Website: apple
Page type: account-selection
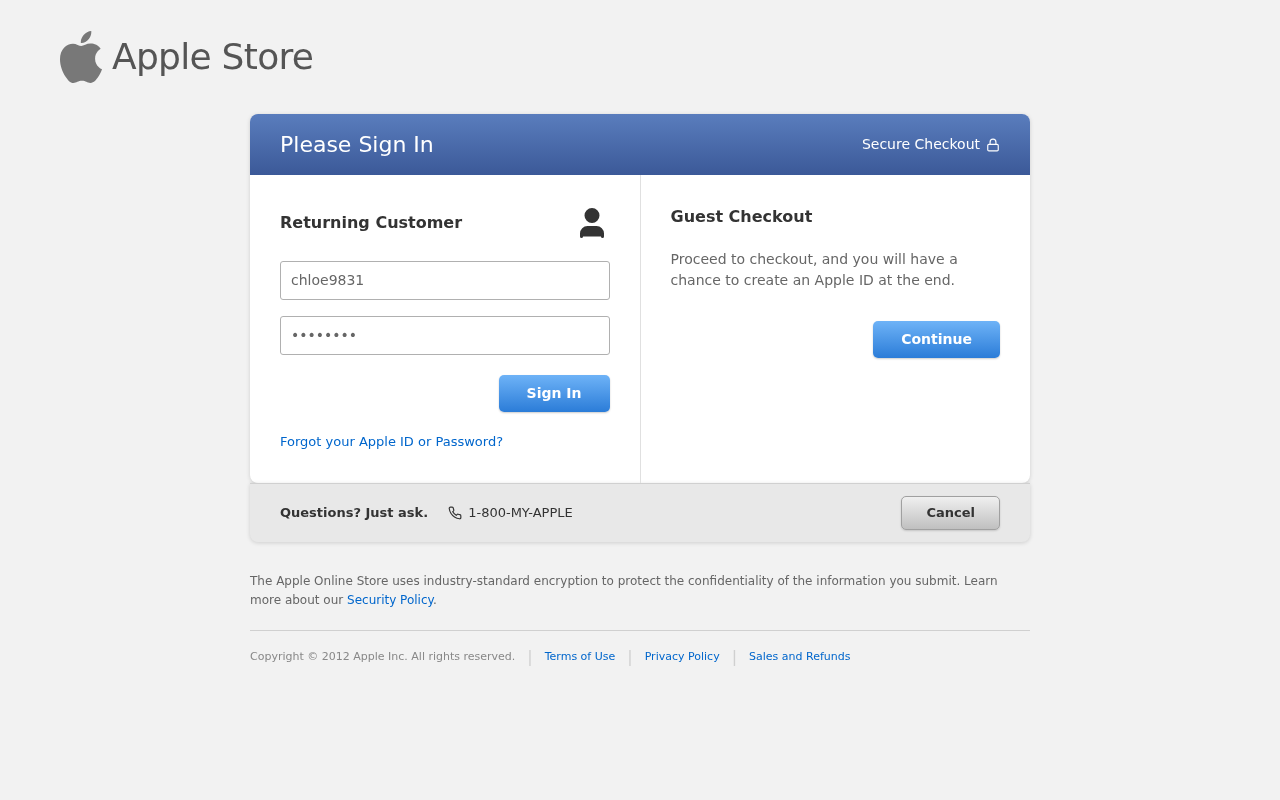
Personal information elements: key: PII_LOGIN_USERNAME
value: chloe9831